Question: What is the main app?
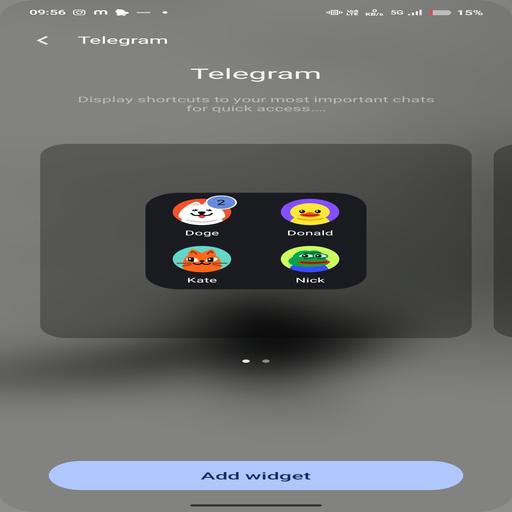
Answer: Telegram app